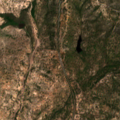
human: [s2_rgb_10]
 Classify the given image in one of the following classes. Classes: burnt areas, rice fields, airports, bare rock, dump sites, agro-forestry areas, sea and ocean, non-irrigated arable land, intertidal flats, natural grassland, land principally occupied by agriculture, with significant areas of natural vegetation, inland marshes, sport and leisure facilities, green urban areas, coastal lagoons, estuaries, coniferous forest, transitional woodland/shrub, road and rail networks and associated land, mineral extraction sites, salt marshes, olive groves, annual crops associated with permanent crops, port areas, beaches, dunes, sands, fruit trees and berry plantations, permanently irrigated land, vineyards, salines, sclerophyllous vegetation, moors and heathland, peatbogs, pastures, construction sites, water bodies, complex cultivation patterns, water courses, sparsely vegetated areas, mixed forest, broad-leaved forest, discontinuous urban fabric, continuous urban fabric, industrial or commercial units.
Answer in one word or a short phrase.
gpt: continuous urban fabric